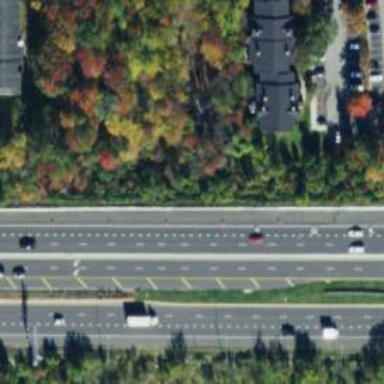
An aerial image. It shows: Asphalt trunk highway classified as expressway.